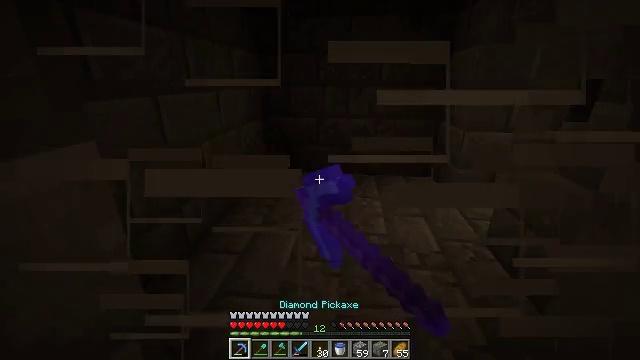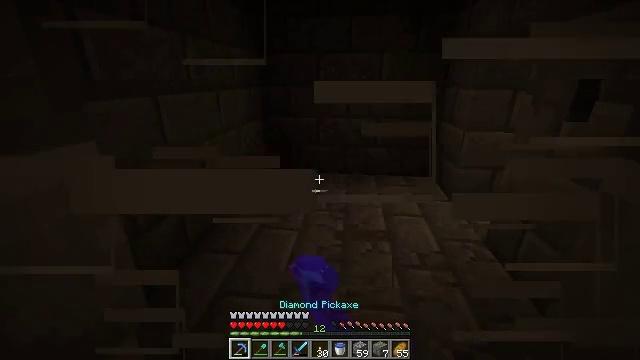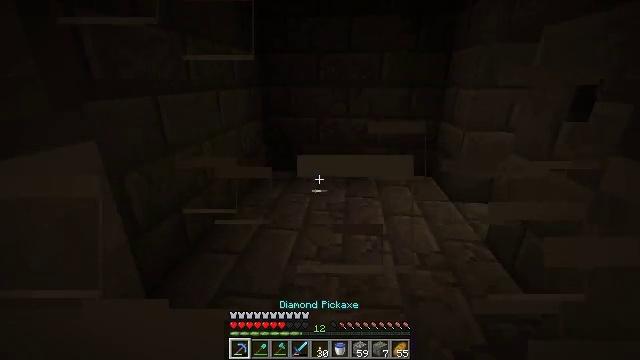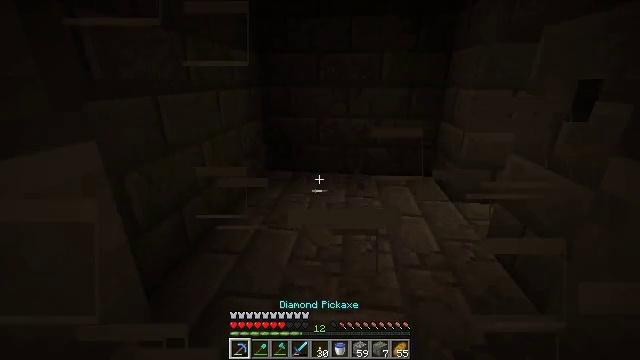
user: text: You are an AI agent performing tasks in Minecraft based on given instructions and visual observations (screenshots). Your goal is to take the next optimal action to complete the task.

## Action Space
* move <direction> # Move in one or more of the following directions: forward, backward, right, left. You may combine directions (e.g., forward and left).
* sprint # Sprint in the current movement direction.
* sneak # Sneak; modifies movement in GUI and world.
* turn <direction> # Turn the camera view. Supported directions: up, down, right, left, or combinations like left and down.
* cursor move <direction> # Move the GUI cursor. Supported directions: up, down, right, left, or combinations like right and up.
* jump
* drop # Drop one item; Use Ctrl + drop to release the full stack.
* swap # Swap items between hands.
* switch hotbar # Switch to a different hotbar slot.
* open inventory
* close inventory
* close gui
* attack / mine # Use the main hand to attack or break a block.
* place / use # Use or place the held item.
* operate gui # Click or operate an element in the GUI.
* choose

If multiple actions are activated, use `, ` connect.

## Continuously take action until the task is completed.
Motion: motion action
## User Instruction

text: Break the iron door.
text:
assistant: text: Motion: attack / mine
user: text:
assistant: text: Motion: attack / mine
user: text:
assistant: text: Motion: attack / mine
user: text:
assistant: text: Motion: attack / mine